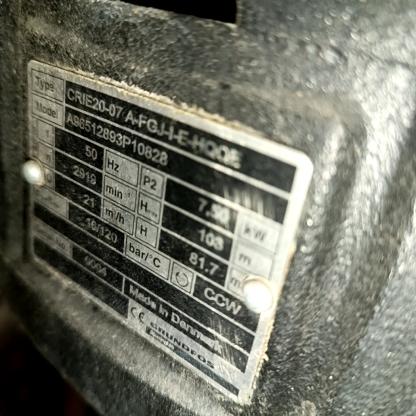
Klasa: tabliczka-znamionowa